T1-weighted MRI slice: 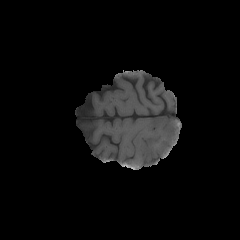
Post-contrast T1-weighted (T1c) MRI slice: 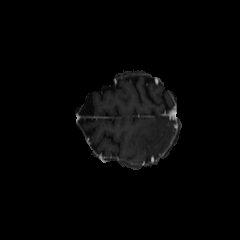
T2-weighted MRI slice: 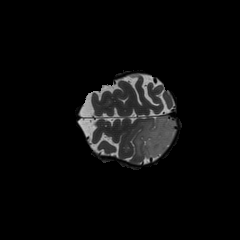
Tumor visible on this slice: yes